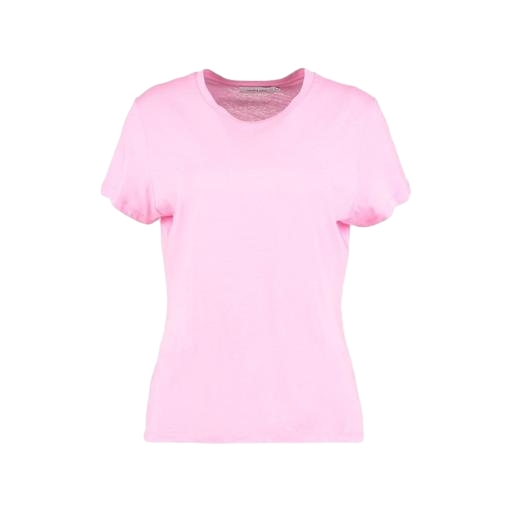
pink supima tee, pink boyfriend t-shirt, pink jersey tee, white background